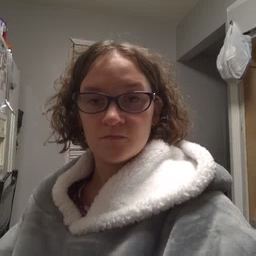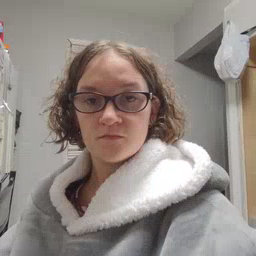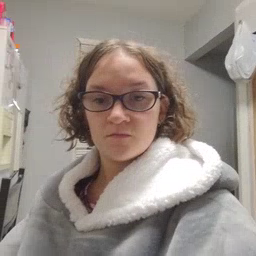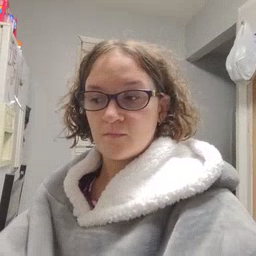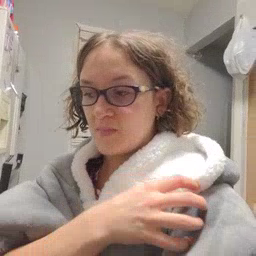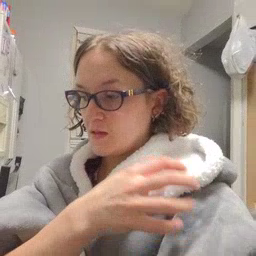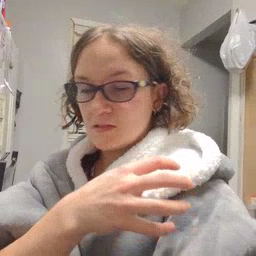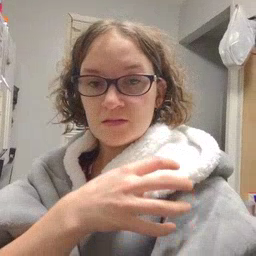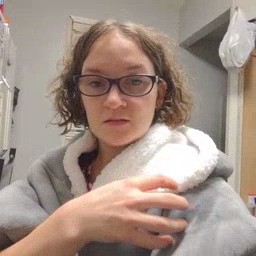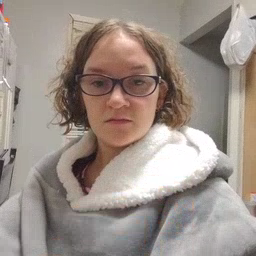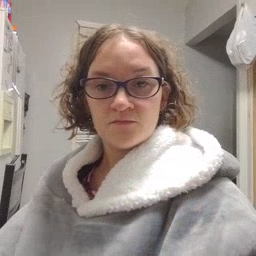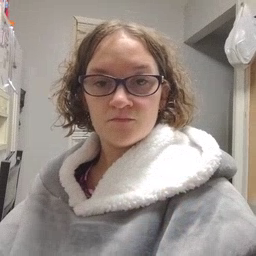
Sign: police